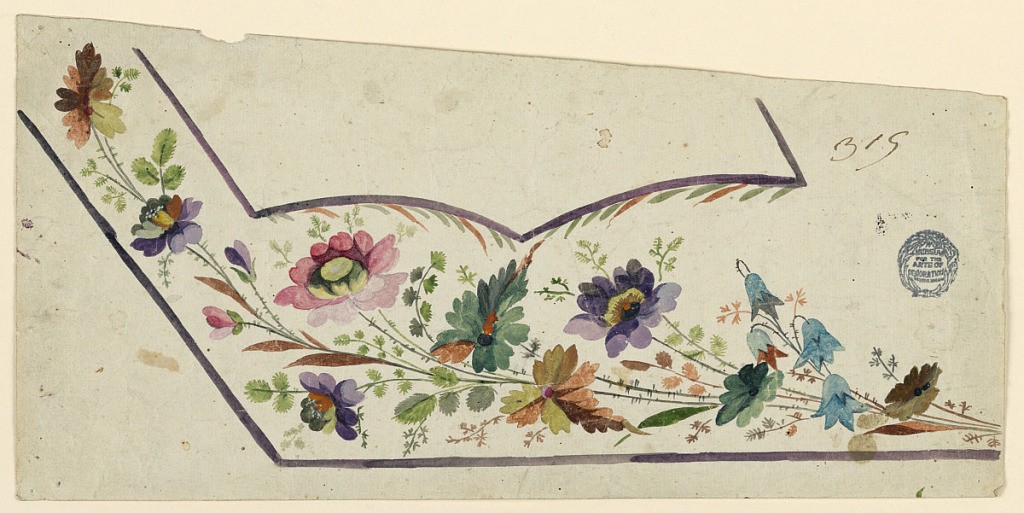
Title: Design for a Waistcoat
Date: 1780-1790
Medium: Various gouaches on paper
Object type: Drawing
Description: Design for the embroidery of the left bottom part of a man's waistcoat. Waistcoat and pocket are edged lilac. Flower boughs are shown in the interval.